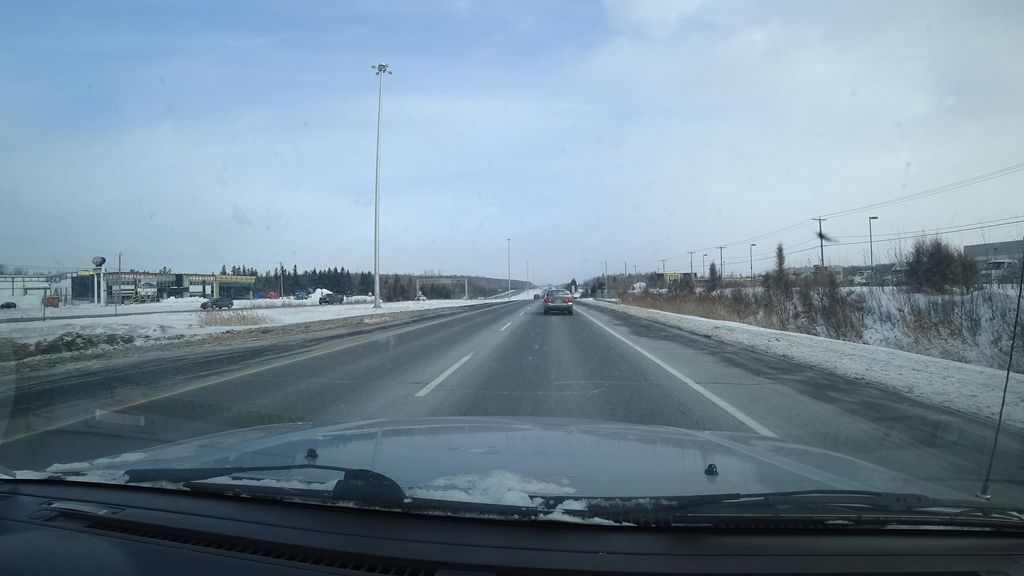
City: quebec_city